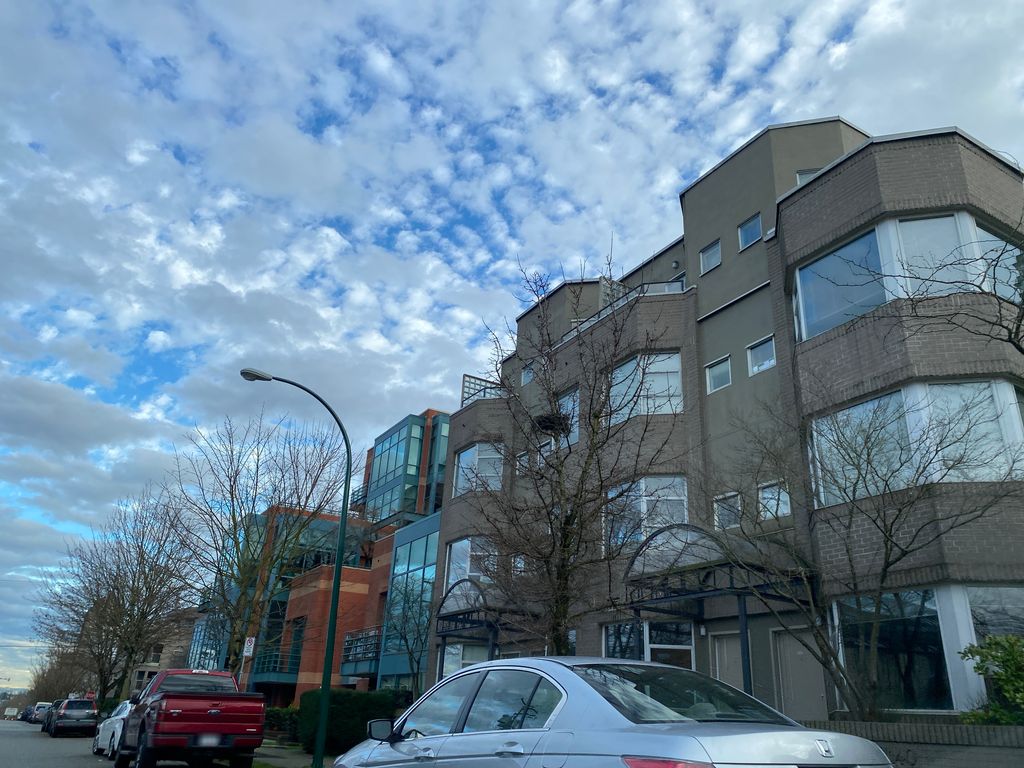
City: vancouver